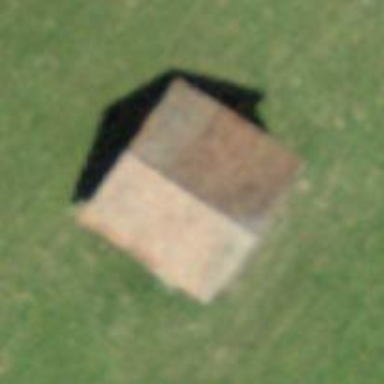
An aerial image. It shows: Rural barn.